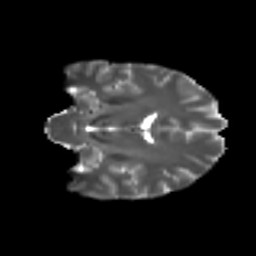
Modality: T2w
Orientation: coronal
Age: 31
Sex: female
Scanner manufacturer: ge
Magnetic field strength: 3 T
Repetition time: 7.8 s
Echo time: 0.0606 s